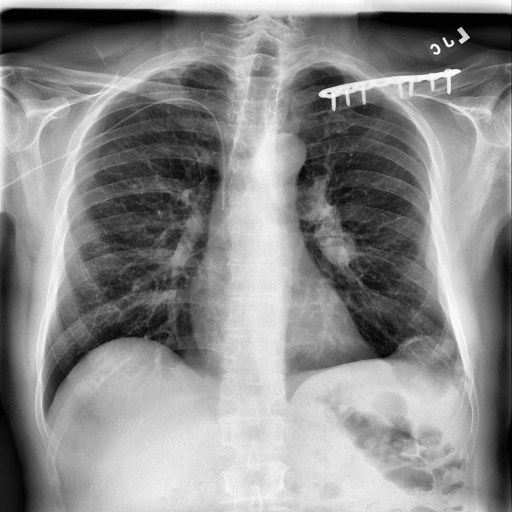
Finding: NORMAL